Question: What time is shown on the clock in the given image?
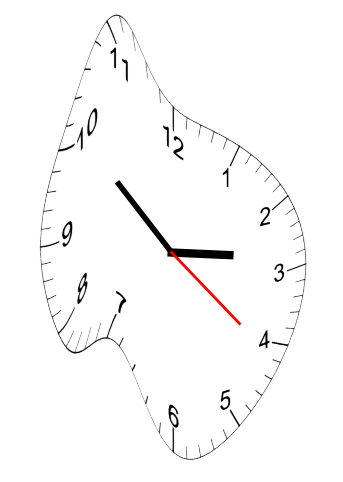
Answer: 02:51:21